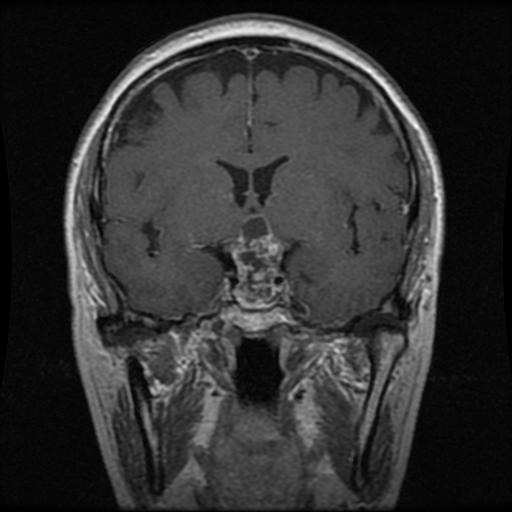
Label: pituitary